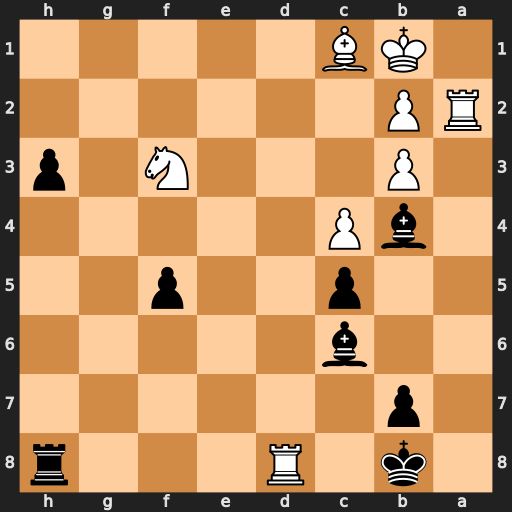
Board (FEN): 1k1R3r/1p6/2b5/2p2p2/1bP5/1P3N1p/RP6/1KB5
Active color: b
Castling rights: -
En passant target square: -
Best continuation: Rxd8 Bf4+ Kc8 Ra8+ Kd7 Ne5+ Ke8 Rxd8+ Kxd8